九年级 · 度量几何学
(本小题8.0分)
如图所示, 小林在一块长为 $6 m$, 宽为 $4 m$, 一边靠墙的矩形小花园 $A B C D$ 周围栽种了一种花来装饰,这种花的边框宽为 $20 \mathrm{~cm}$ ，边框内外边缘所围成的两个矩形相似吗?

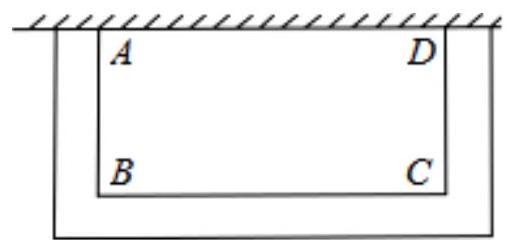
答案: 解：边框外缘所围成的矩形的长 $=640 \mathrm{~cm}$, 宽 $=420 \mathrm{~cm}$,

长与宽的比为: $640: 420=32: 21$,

而矩形 $A B C D$ 中, $600: 400=3: 2$,

$\because 32: 21 \neq 3: 2$, 即对应边不成比例,

$\therefore$ 边框内外边缘所围成的两个矩形不相似.

解析: 表示出边框外缘所围成的矩形的长与宽, 然后求出两个矩形的长与宽的比, 再根据相似矩形的判定方法进行判断.

本题考查了相似多边形的对应边成比例的性质, 求出两个矩形的长与宽的比是解题的关键.